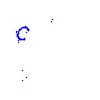
Particle: kaon